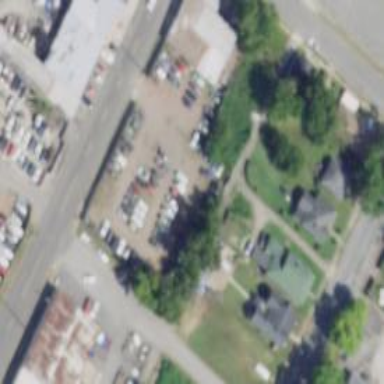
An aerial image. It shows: Alleyway designated as service road.